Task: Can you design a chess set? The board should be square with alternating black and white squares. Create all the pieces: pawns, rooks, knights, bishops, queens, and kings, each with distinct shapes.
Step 3909:
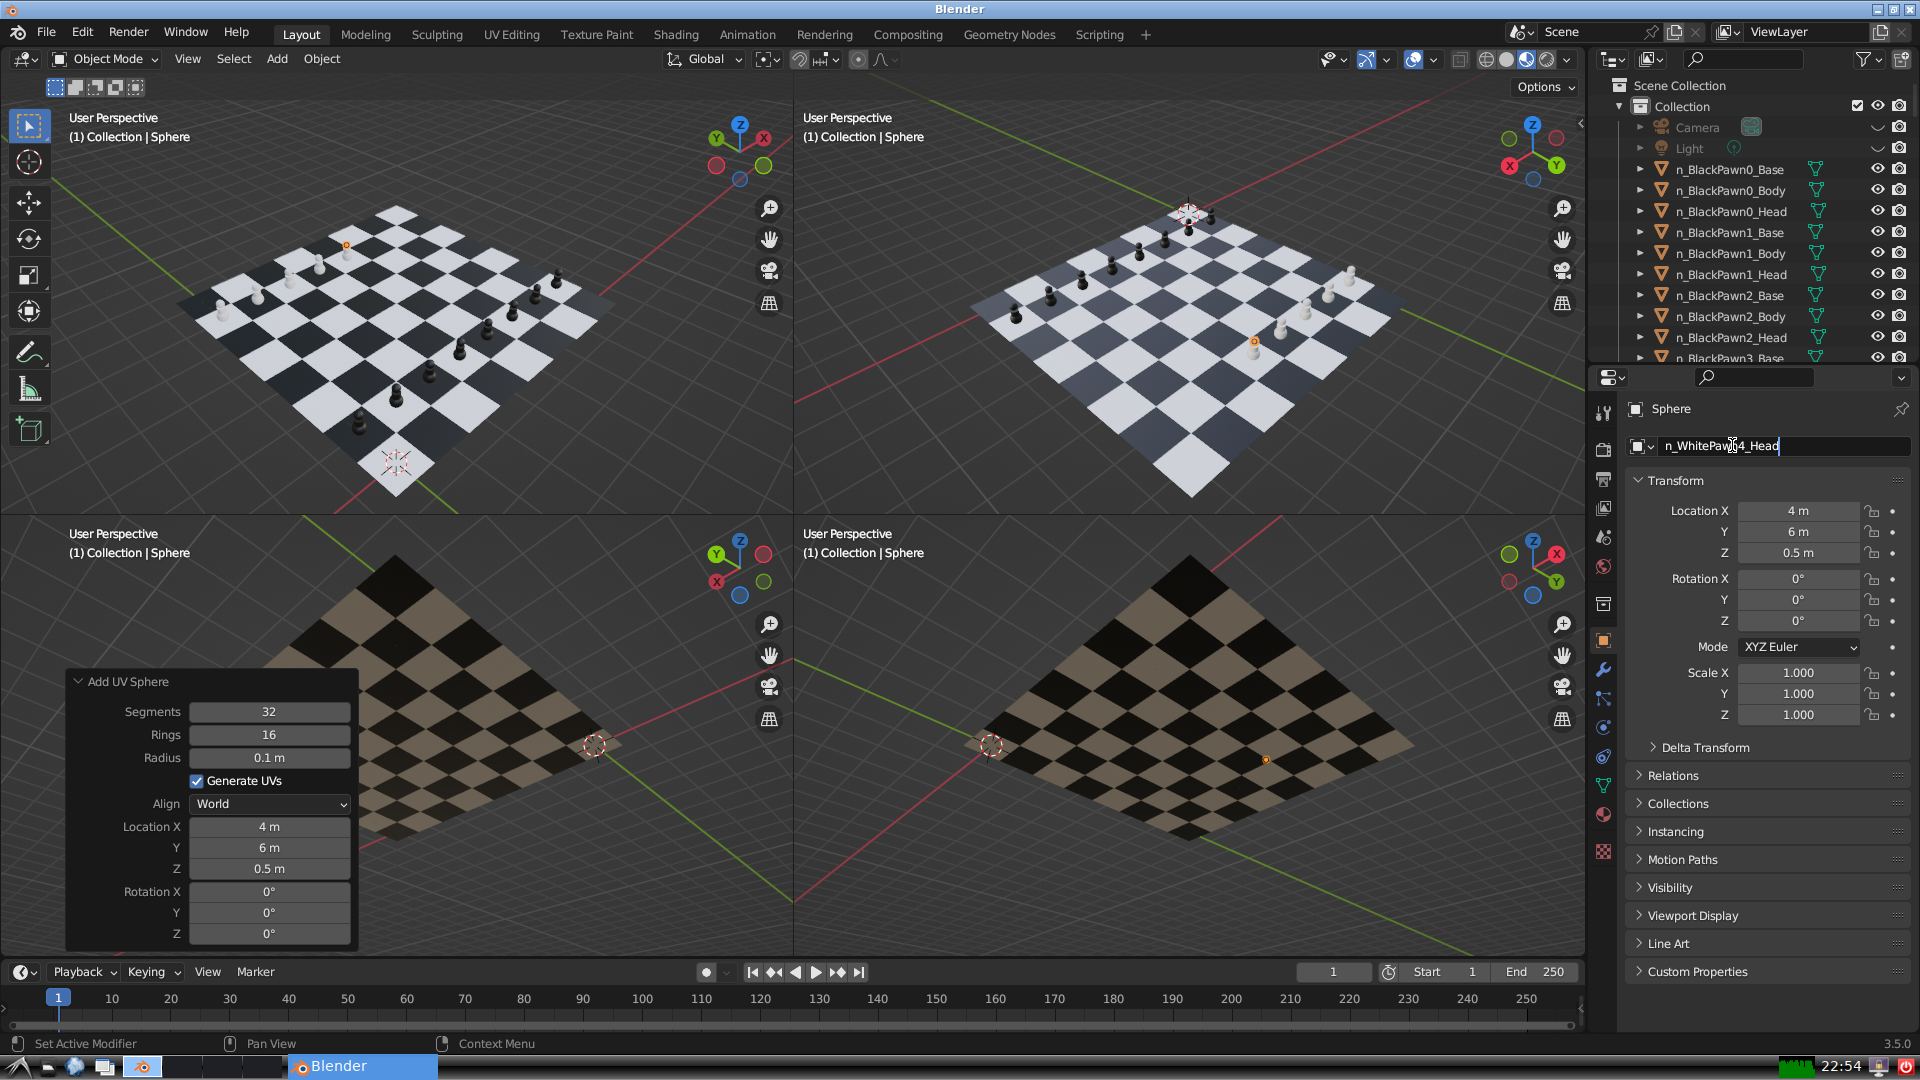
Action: {"key_press": ['Return']}